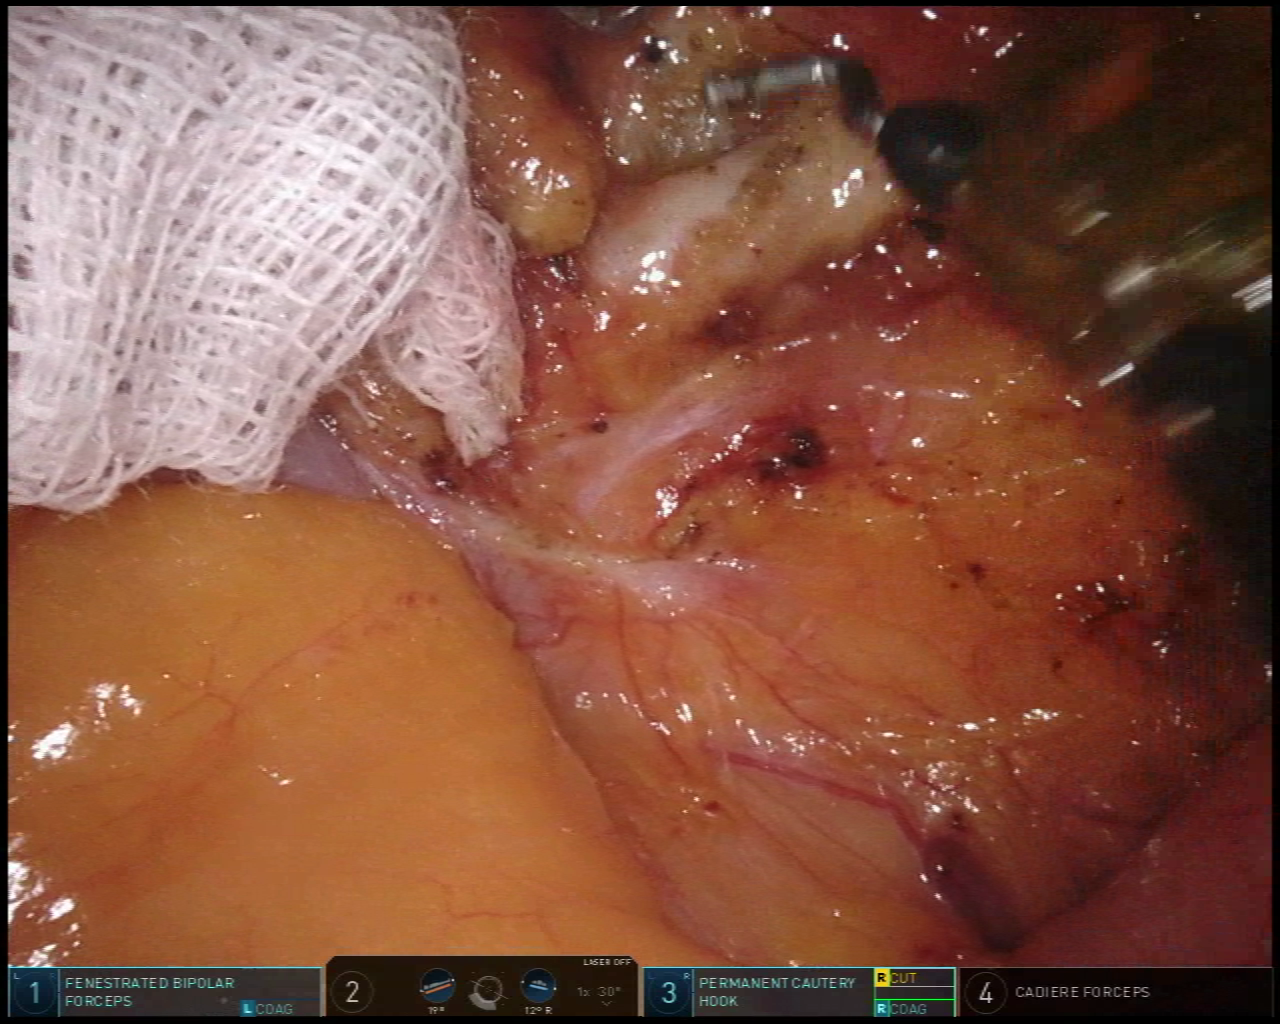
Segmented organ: inferior_mesenteric_artery
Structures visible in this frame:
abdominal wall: no
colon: no
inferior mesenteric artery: yes
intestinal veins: no
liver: no
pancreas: no
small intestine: yes
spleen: no
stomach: no
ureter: no
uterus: no
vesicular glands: no